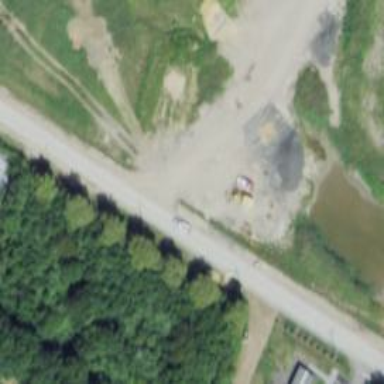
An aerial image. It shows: Weighbridge facility.